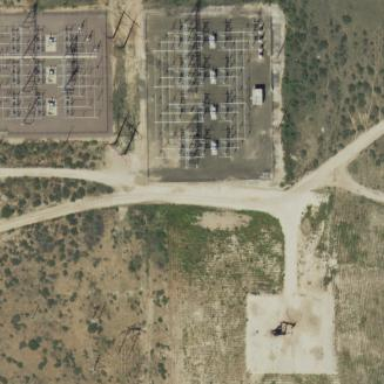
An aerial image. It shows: Power substation enclosed by fence.